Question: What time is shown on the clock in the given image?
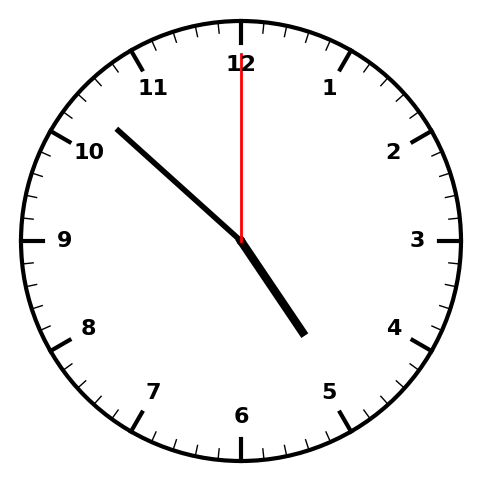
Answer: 04:52:00